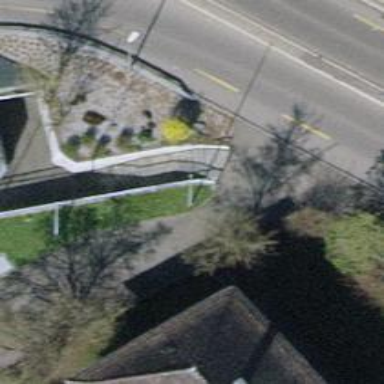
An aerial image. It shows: Set of steps on the road.